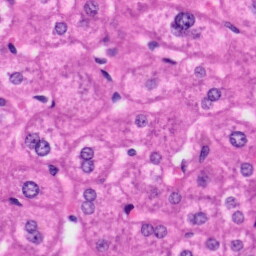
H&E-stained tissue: Liver